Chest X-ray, PA view. Patient: 28 years old, sex F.
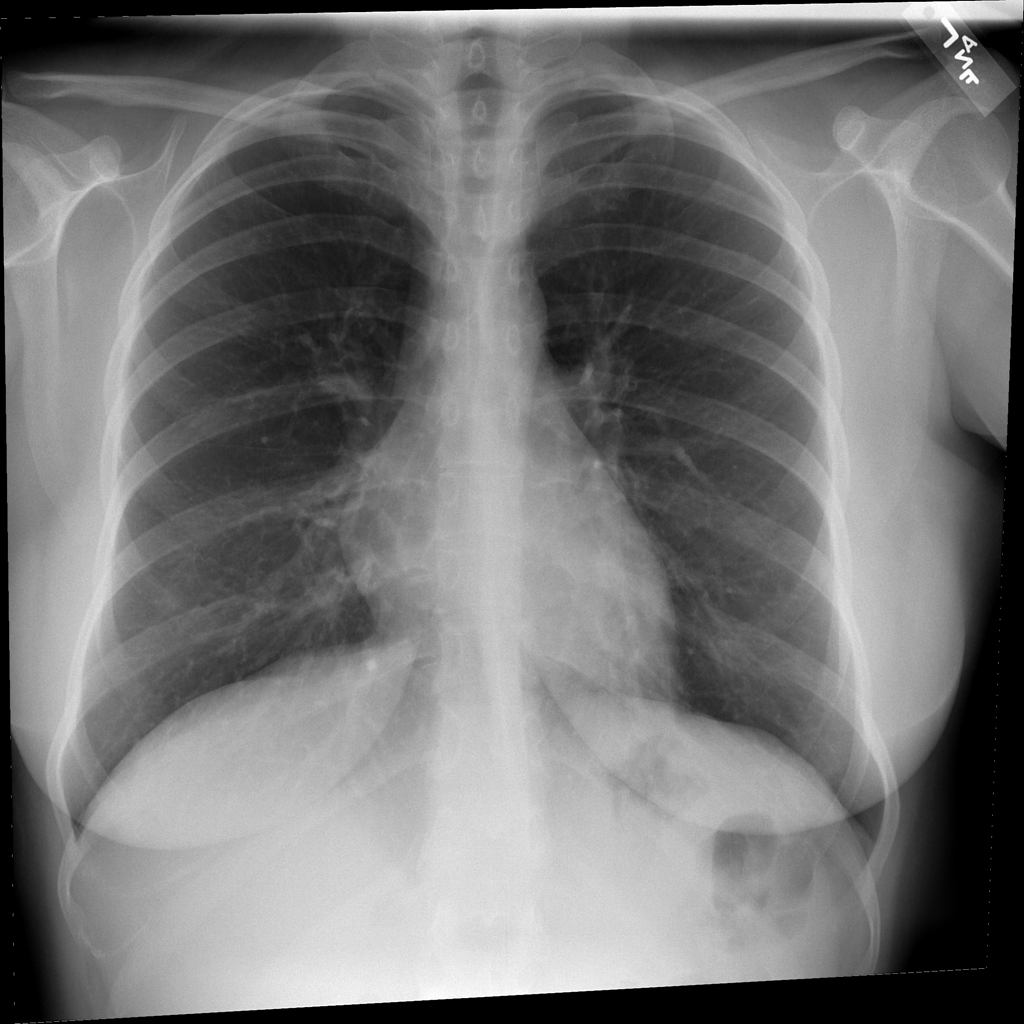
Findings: No Finding